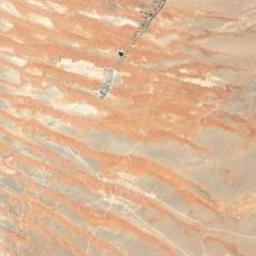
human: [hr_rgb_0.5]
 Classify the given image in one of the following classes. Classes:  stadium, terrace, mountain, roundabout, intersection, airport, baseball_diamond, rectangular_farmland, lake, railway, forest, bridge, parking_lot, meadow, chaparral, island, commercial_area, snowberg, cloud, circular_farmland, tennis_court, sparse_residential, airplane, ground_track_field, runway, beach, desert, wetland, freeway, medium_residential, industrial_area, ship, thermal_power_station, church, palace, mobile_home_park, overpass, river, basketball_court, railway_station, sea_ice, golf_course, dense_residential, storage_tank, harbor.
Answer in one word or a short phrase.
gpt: desert